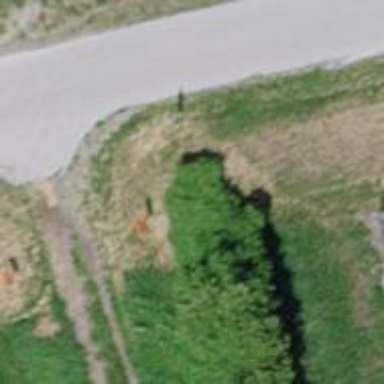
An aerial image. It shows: Pole with roofed pipeline marker.